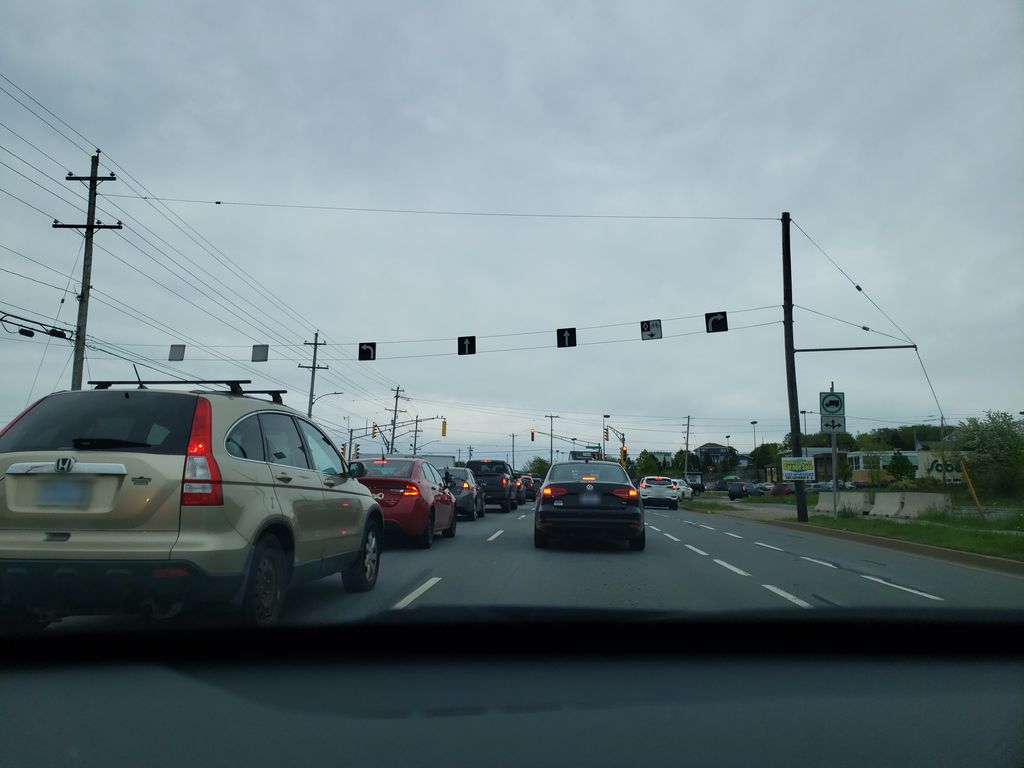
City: halifax